Question: I want to generate pdf file as attached in the picture. i want to harcode the contents shown in the picture into a pdf file on button click.
How do i proceed, using table structure will work?I am unable to form the table stucture here.
Please help me to sort out my problem.i want the output as shown in below image.

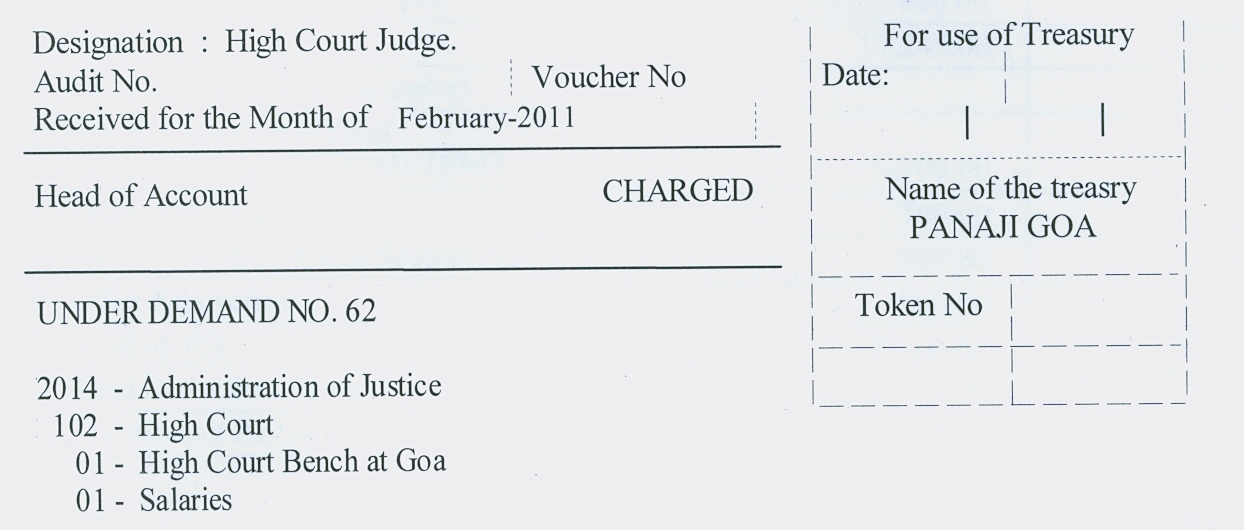
Answer: First create one table with two columns like below
'''
_______________________________________________
| | |
| | |
| | |
| COL.0.1 | COL.0.2 |
| | |
| | |
-----------------------------------------------
'''
keep reference to its columns, then create table for left side content and insert it as child content of left column COL.0.1
'''
------------------------------
| designation: xxxxxxx | <---- colspan = 2
------------------------------
| Audit No. | xxxx |
------------------------------
| Received on ....... |
-------------------------------
'''
and you can continue for the rest of content similar to this.
The idea is to split content to smaller tables and nest them.